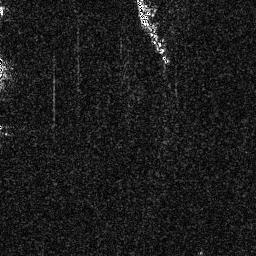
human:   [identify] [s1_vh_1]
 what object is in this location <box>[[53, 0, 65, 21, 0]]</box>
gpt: <ref>1 large ship at the top</ref>